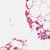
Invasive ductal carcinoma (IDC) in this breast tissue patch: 0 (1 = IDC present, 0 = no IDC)